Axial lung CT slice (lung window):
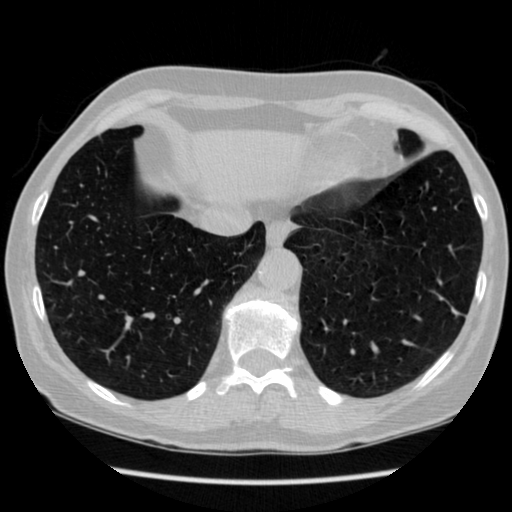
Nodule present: no